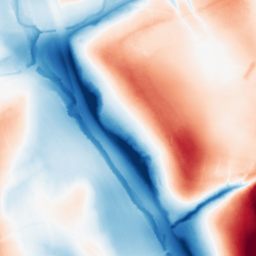
Category: classical
Decomposition family: gaussian_anisotropic
Decomposition parameters: sigma_x: 50
sigma_y: 2
Upsampling method: bicubic
Upsampling parameters: scale: 2
Upsampling scale: 2